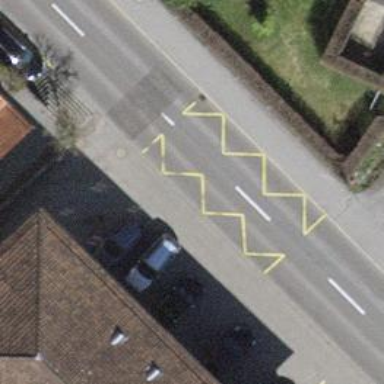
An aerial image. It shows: Bus stop with platform for public transport.